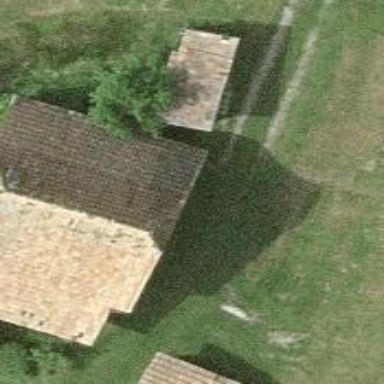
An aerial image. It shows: Barn.